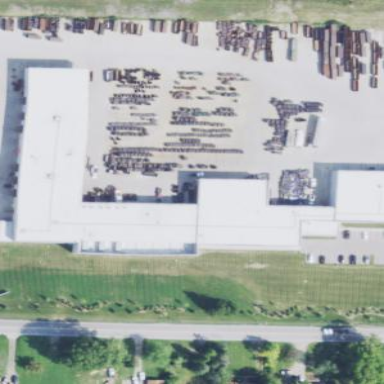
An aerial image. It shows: Industrial building.